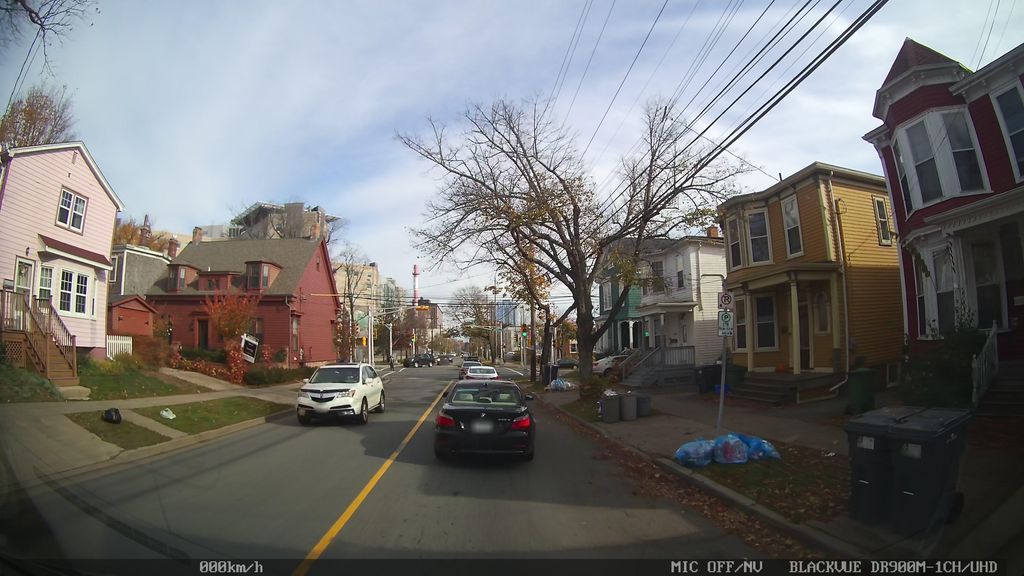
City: halifax